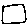
Label: square